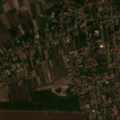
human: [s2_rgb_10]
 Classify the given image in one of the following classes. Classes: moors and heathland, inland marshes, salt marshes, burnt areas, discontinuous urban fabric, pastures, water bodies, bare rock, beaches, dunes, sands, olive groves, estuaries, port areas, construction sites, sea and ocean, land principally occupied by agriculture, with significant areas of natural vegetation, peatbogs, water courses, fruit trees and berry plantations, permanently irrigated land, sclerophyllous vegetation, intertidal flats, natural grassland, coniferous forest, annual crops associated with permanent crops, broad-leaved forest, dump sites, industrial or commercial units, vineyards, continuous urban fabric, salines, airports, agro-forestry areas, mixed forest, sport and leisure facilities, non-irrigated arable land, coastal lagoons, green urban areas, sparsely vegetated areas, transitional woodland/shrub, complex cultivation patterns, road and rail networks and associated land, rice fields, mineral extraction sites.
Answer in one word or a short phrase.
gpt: discontinuous urban fabric, non-irrigated arable land, complex cultivation patterns